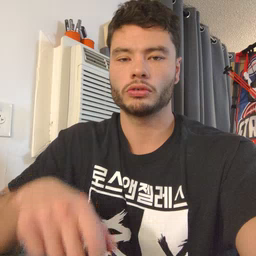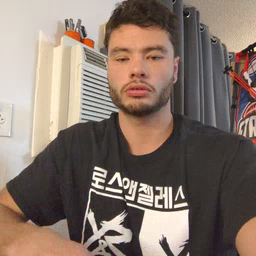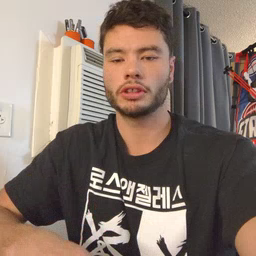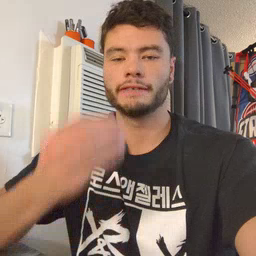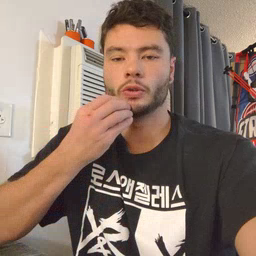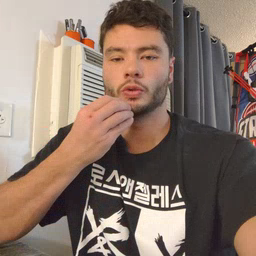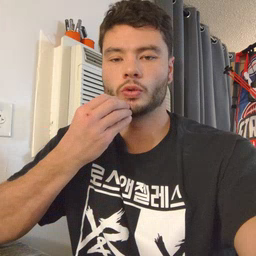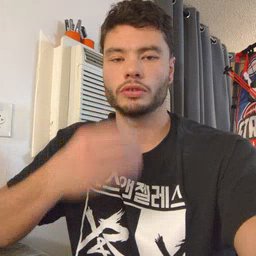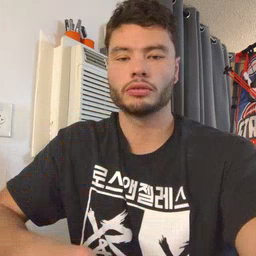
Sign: food